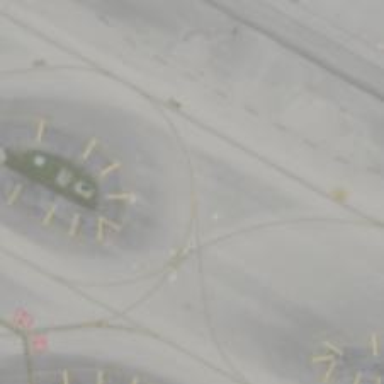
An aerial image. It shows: View of taxiway at the airport.